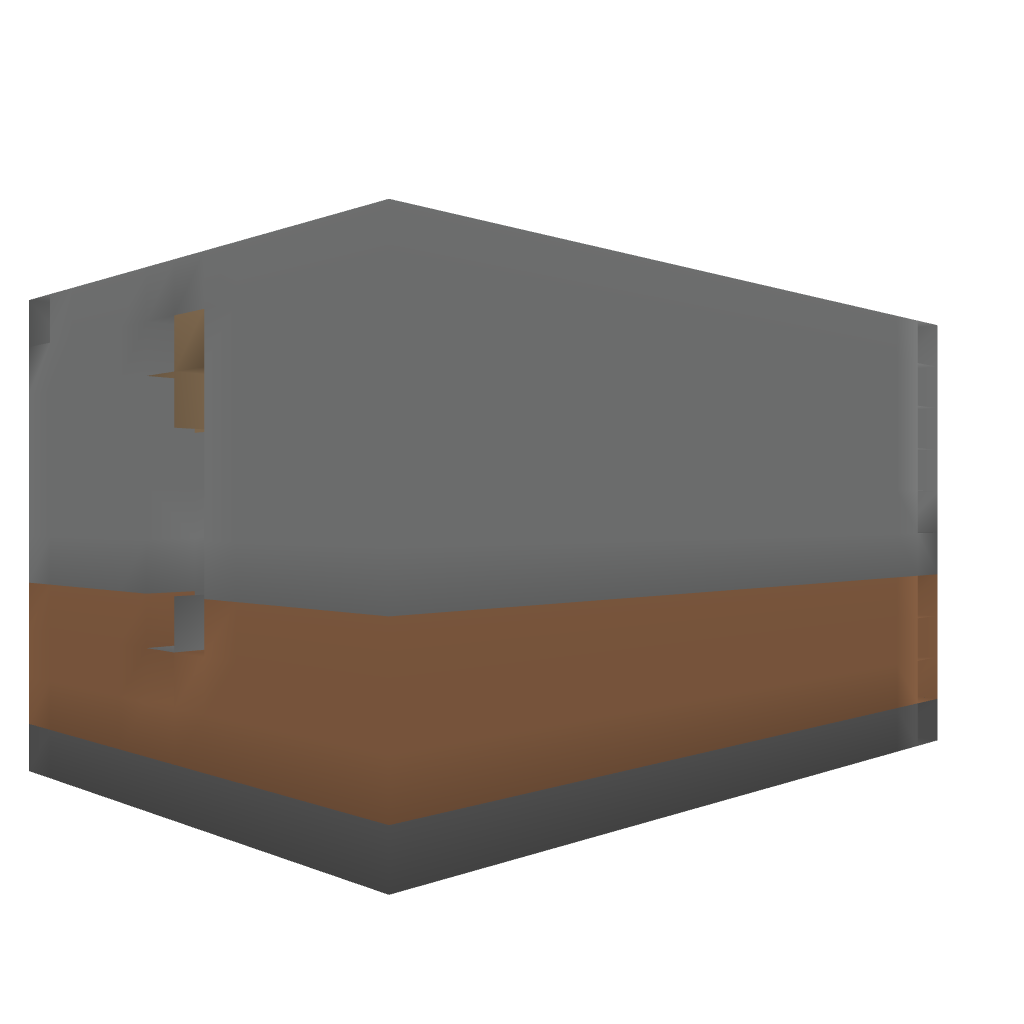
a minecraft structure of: Free Cake Lava Floor Trap